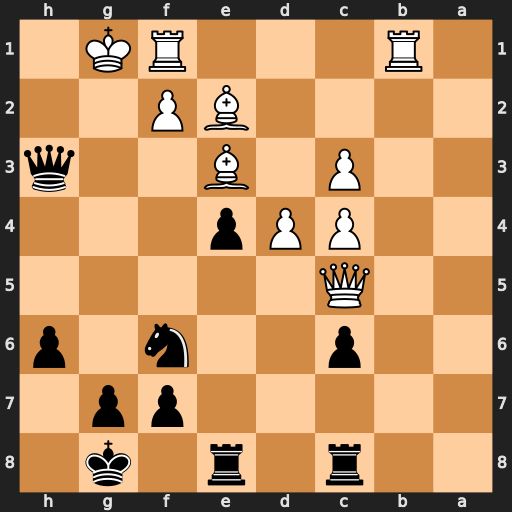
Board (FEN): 2r1r1k1/5pp1/2p2n1p/2Q5/2PPp3/2P1B2q/4BP2/1R3RK1
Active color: b
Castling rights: -
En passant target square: -
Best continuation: Re6 Bf4 e3 fxe3 Ne4 Qh5 Rg6+ Qxg6 fxg6